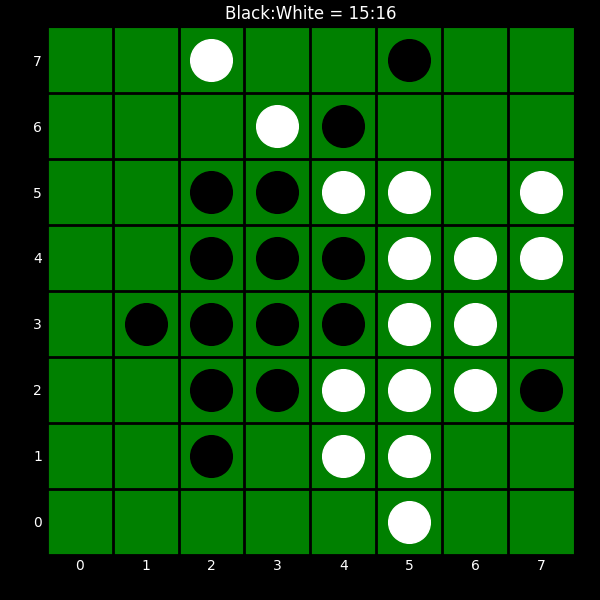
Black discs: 15
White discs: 16